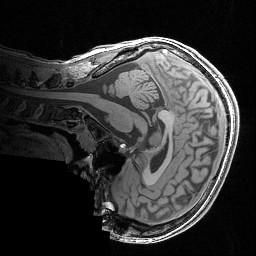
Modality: T1w
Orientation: sagittal
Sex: male
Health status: ill
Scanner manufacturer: siemens
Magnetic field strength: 3 T
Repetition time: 1.57 s
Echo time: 0.00342 s